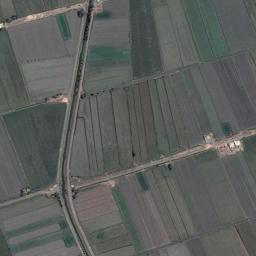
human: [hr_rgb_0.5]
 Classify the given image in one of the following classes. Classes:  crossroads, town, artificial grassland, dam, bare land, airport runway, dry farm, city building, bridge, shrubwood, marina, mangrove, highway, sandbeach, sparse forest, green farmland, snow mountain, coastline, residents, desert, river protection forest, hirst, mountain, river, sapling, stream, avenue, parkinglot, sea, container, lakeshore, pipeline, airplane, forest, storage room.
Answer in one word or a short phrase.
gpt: green farmland